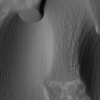
Label: not_dusty